Aerial crown-view tile of a tropical tree (Barro Colorado Island, Panama), acquired 20241112:
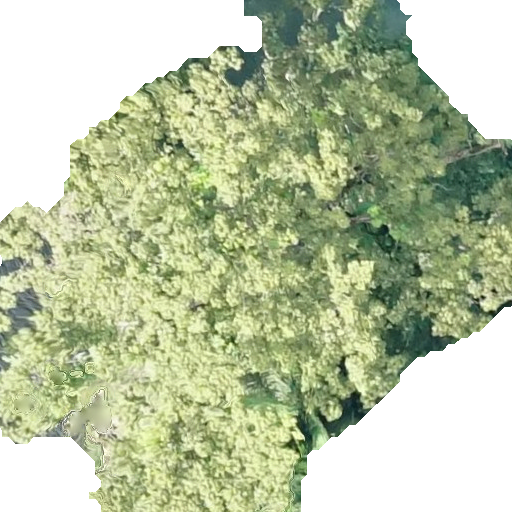
Species: Ceiba pentandra
GBIF accepted scientific name: Ceiba pentandra
Crown area: 323.453 m²